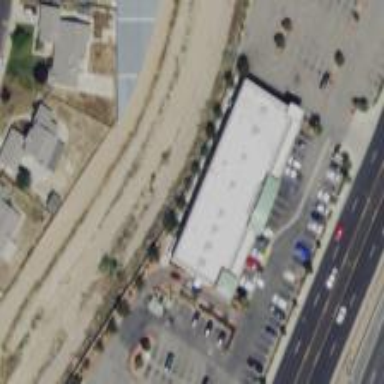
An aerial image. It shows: Retail building.